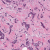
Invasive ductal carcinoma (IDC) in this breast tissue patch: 1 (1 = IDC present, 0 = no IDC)